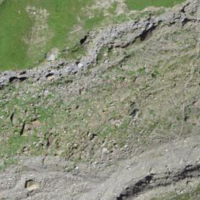
EUNIS habitat code: 48
Species observed at this site:
Chamaenerion dodonaei